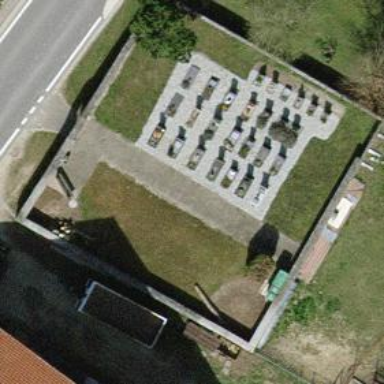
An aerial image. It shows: Cemetery.